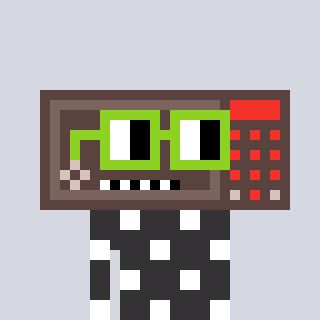
a pixel art character with square light green glasses, a wallsafe-shaped head and a grayscale-colored body on a cool background